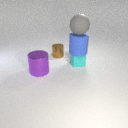
large gray rubber sphere above small cyan rubber cube